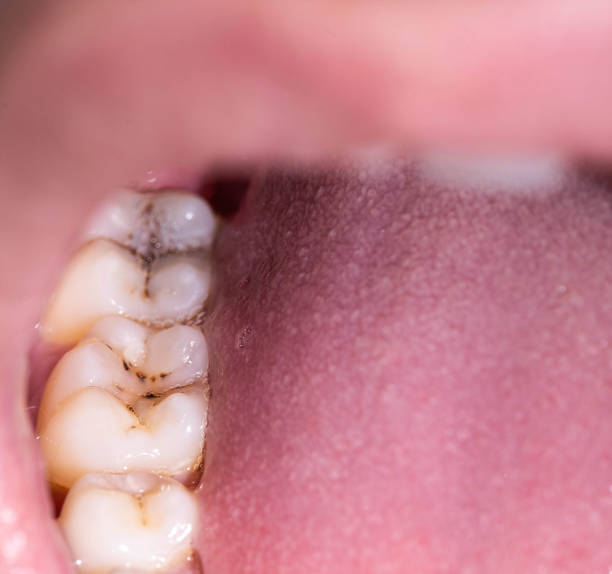
Condition: Caries